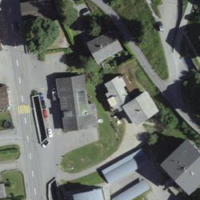
EUNIS habitat code: 54
Species observed at this site:
Tettigonia viridissima